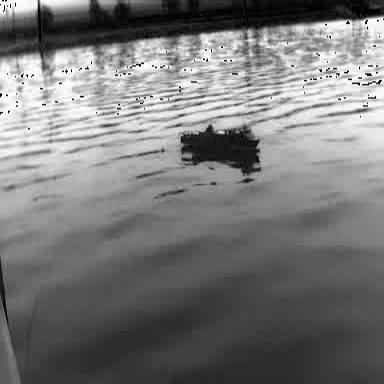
There is a container_ship in the infrared image.